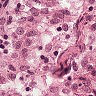
Metastatic tissue present: no